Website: macys
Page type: billing-address
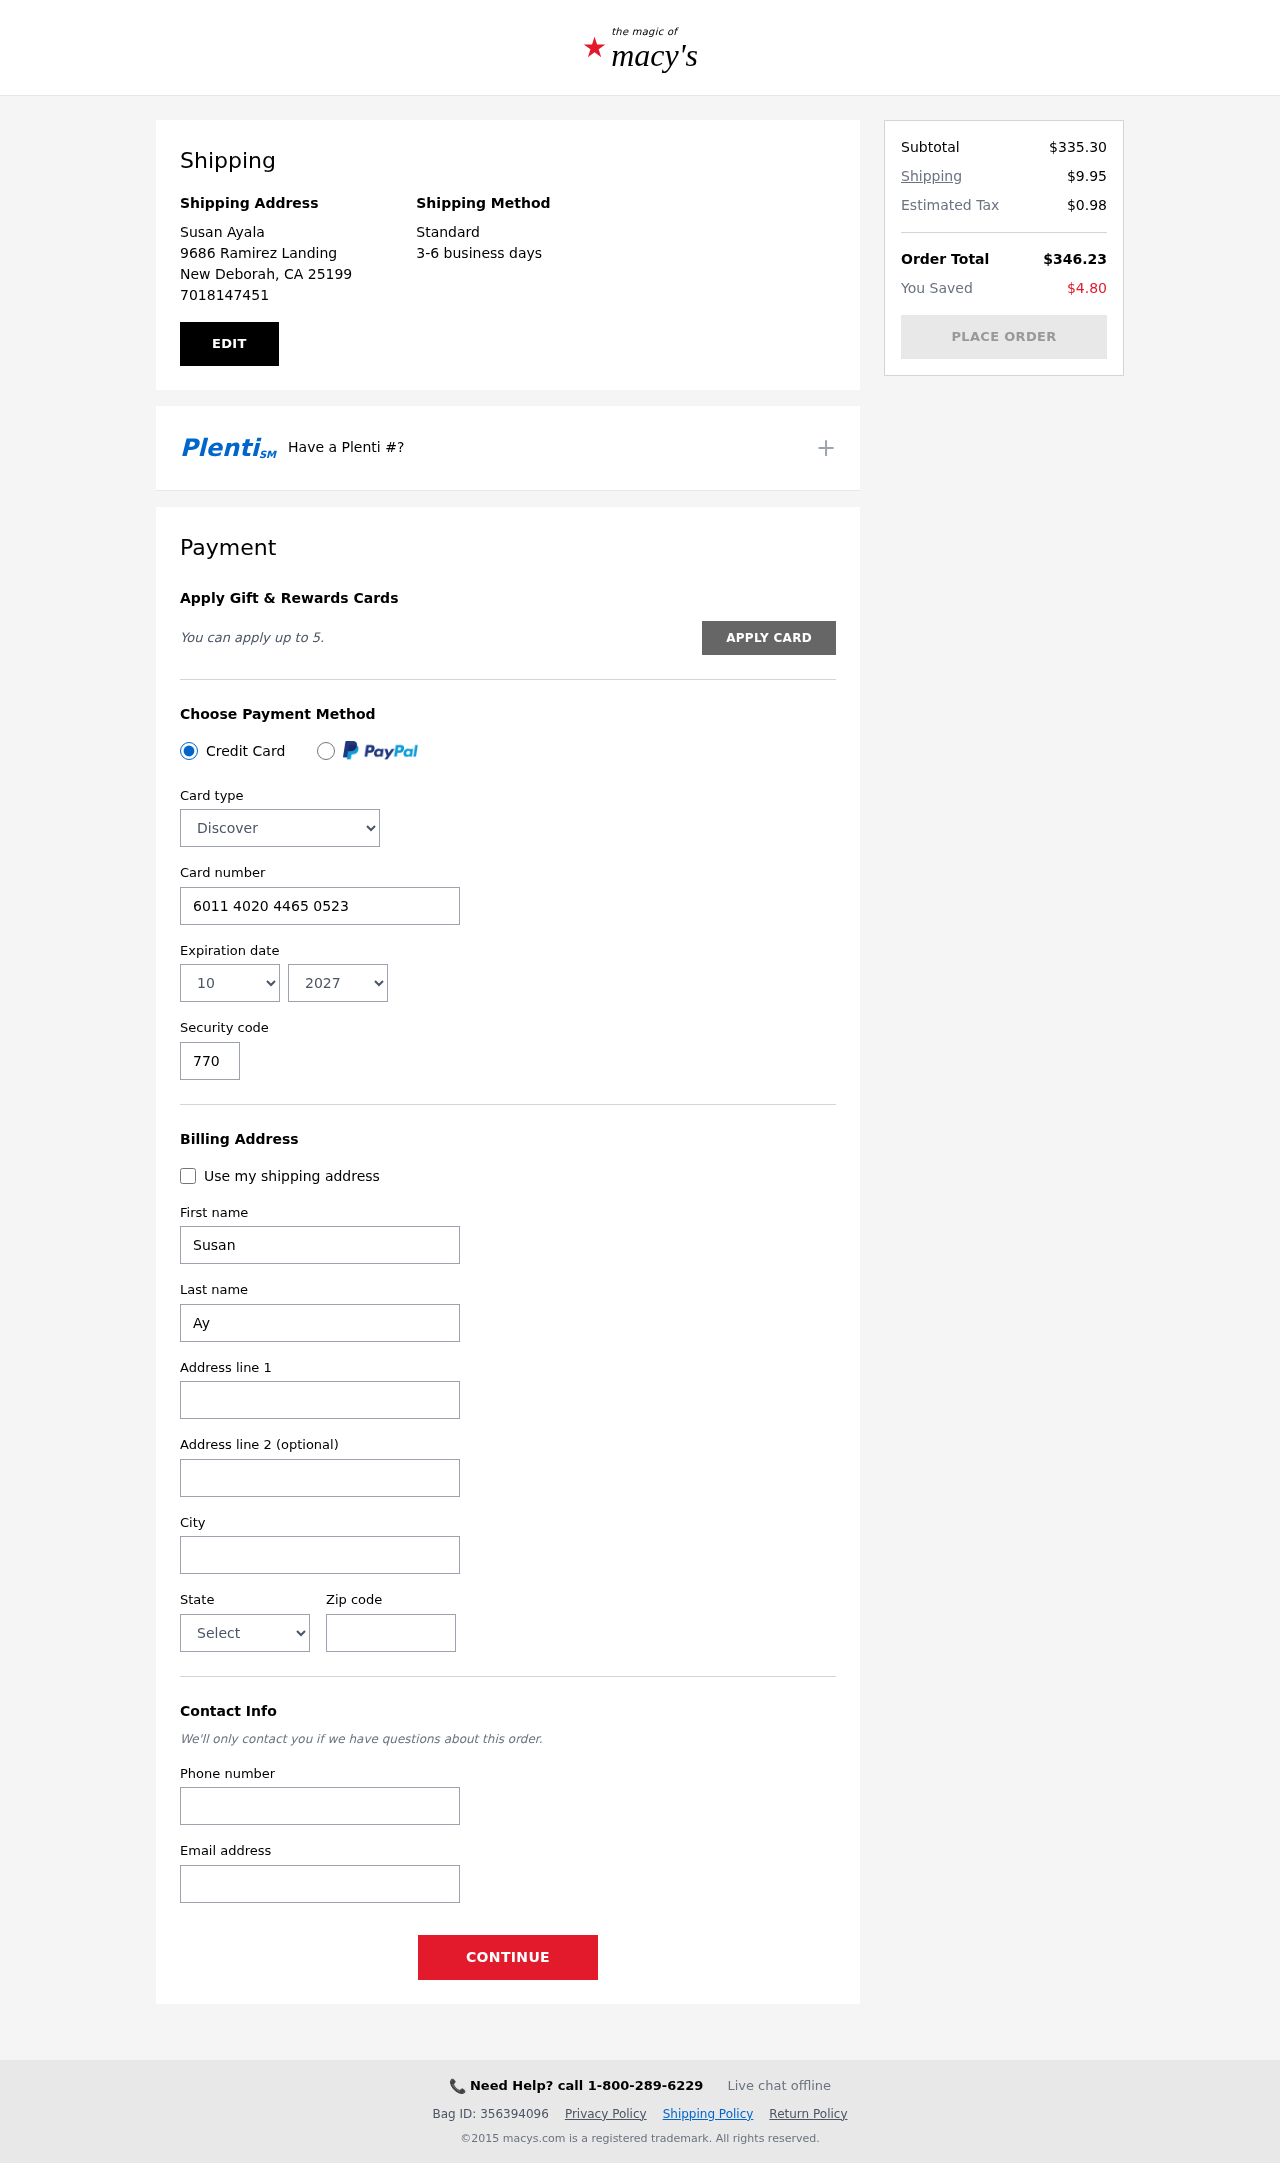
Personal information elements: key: PII_CARD_CVV
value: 770
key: PII_CARD_EXPIRY_MONTH
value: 10
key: PII_CARD_EXPIRY_YEAR
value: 27
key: PII_CARD_NUMBER
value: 6011 4020 4465 0523
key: PII_CARD_TYPE
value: Discover
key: PII_CITY
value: New Deborah
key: PII_CITY_STATE_ZIP
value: New Deborah, CA 25199
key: PII_EMAIL
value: sayala@yahoo.com
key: PII_FIRSTNAME
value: Susan
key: PII_FULLNAME
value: Susan Ayala
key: PII_LASTNAME
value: Ayala
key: PII_PHONE
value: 7018147451
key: PII_POSTCODE
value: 25199
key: PII_STATE
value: California
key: PII_STREET
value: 9686 Ramirez Landing
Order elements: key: ORDER_SUBTOTAL
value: $335.30
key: ORDER_SHIPPING_COST
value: $9.95
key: ORDER_TAX
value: $0.98
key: ORDER_TOTAL
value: $346.23
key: ORDER_SAVINGS
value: $4.80